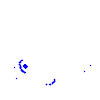
Particle: pion